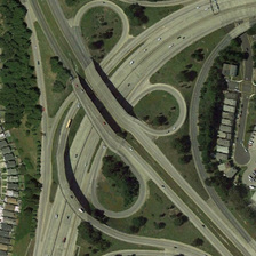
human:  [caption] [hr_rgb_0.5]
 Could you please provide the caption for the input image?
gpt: There is a row of houses around the street.

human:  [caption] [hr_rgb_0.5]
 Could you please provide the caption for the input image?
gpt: There are rows of houses around the street.

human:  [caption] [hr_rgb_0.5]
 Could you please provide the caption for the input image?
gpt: There are rows of houses around the road.

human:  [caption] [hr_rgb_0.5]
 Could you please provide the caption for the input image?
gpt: There is a row of houses on the road.

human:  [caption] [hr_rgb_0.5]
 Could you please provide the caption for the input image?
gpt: There is a row of houses around the road.